Question: So I'm making an interface using TCL/TK and I'm having a weird issue, pictured below. The two frames on the left (colored red) are made in the same way. The labels should be stickying to the e and w but as you can see the frame under the first one does not arrange the label in the same way.
I create the frames like this
'''
labelframe .bswSelfTestFrame -text "BSW Self Test Summary"
labelframe .bswStatusFrame -text "BSW General Status"
'''
I pack the frame like this
'''
pack .bswStatusFrame -in .hkframe -padx 3 -pady 3 -anchor n -expand yes -fill both
pack .bswSelfTestFrame -in .hkframe -padx 3 -pady 3 -expand yes -fill both
pack .hkframe -side left -expand no
'''
And the labels
'''
grid .bswStatusFrame.lBSWCurrentMode -in .bswStatusFrame -padx 5 -pady 2 -row 1 -column 1 -sticky w
grid .bswStatusFrame.vBSWCurrentMode -in .bswStatusFrame -padx 10 -pady 2 -row 1 -column 2 -sticky e
grid .bswSelfTestFrame.lLEONRAMtestErr -in .bswSelfTestFrame -padx 5 -pady 2 -row 1 -column 1 -sticky w
grid .bswSelfTestFrame.vLEONRAMtestErr -in .bswSelfTestFrame -padx 10 -pady 2 -row 1 -column 2 -sticky e
'''

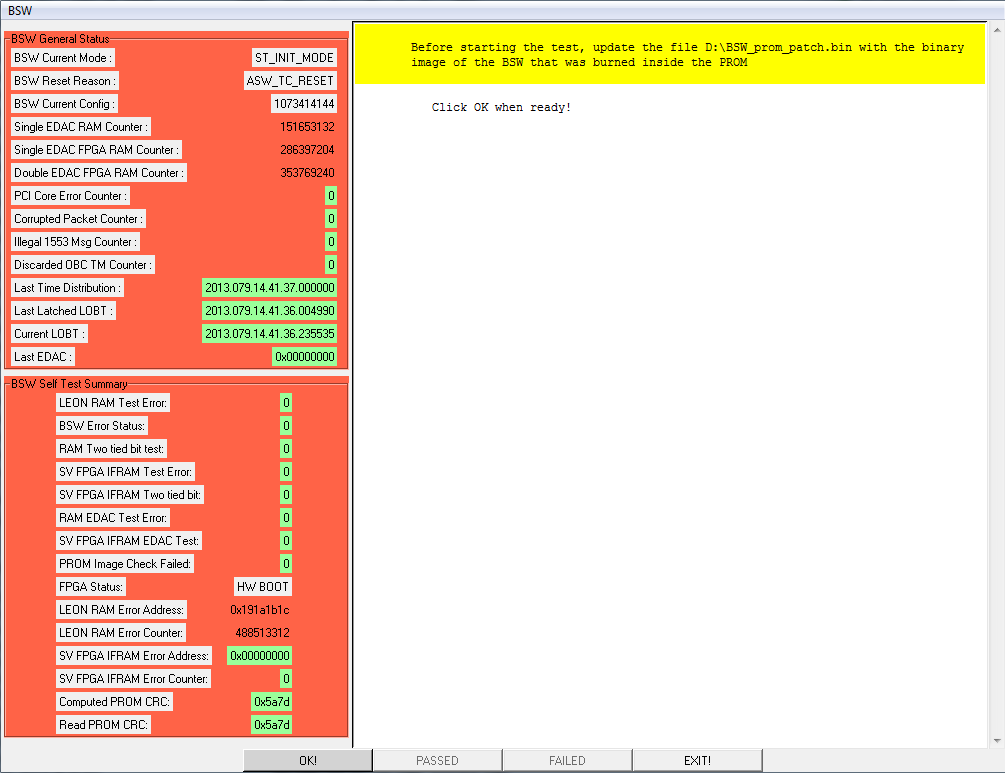
Answer: The problem is that the 'grid' geometry manager doesn't know what to do with the extra space in the lower widget, so it centers the cells. (There are gaps to both left and right, but none at the top and bottom here because the overall window is constrained.) This is often not what is really wanted, but it does encourage you to be clear what you want to actually get.
The best fix is to nominate one column to receive the extra space. This column can be either the left or right one, or even a column that has no widgets in it at all. The column that will have to deal with the space should be configured to have a non-zero weight. You can also give two columns non-zero weights, when they'll share the extra space according to their weighting.
'''
# The simplest fix...
grid columnconfigure .bswSelfTestFrame 1 -weight 1
# Repeat for all master widgets where you want to fix things
'''
'''
# The blank-column version...
grid columnconfigure .bswSelfTestFrame 2 -weight 1
# Note that *I HAVE CHANGED THE COLUMN OF ONE LABEL* below
grid .bswSelfTestFrame.lLEONRAMtestErr -in .bswSelfTestFrame -padx 5 -pady 2 -row 1 -column 1 -sticky w
grid .bswSelfTestFrame.vLEONRAMtestErr -in .bswSelfTestFrame -padx 10 -pady 2 -row 1 -column 3 -sticky e
'''
'''
# The two-weighted-column version, both with the same weight...
grid columnconfigure .bswSelfTestFrame 1 -weight 1
grid columnconfigure .bswSelfTestFrame 2 -weight 1
# Alternatively, with new enough version of Tk...
grid columnconfigure .bswSelfTestFrame {1 2} -weight 1
'''
Try them out! Find which works in the best way for you and use that.